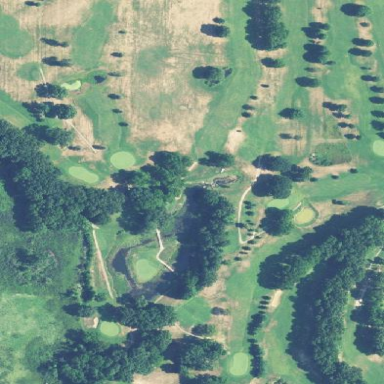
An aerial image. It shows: Golf course.